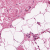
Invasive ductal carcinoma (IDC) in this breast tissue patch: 0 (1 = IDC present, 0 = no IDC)